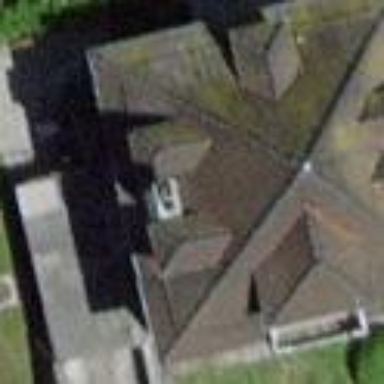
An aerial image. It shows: Detached building with pyramidal roof shape.